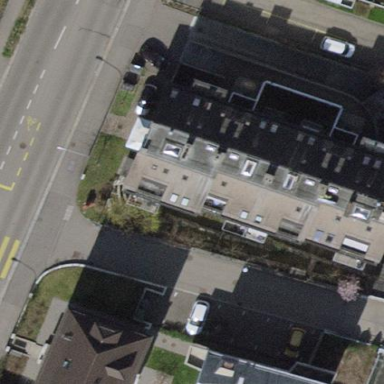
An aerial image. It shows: Building with apartments featuring unique double saltbox roof shape.